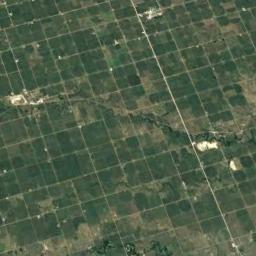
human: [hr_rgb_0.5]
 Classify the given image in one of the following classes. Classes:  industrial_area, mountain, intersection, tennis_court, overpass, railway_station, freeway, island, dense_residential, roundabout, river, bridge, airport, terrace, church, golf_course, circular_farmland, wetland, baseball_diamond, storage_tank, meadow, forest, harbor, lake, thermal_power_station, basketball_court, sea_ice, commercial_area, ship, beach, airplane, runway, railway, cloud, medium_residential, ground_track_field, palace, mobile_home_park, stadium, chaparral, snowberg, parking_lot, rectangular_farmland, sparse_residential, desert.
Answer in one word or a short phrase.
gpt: circular_farmland